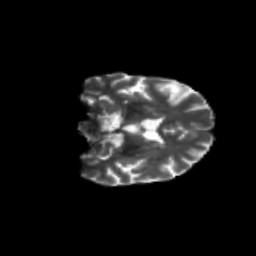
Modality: T2w
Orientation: coronal
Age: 68
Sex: male
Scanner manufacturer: siemens
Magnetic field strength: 3 T
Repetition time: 4.71 s
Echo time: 0.0906 s